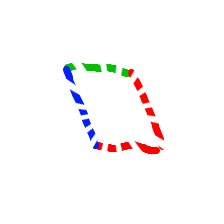
Shape: parallelogram